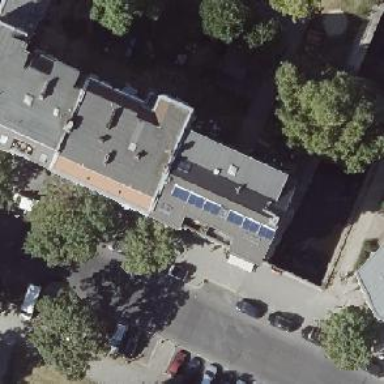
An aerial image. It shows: Residential building with double saltbox roof shape.